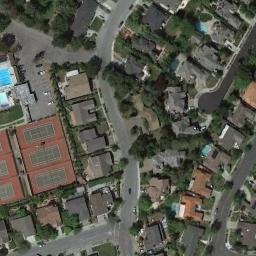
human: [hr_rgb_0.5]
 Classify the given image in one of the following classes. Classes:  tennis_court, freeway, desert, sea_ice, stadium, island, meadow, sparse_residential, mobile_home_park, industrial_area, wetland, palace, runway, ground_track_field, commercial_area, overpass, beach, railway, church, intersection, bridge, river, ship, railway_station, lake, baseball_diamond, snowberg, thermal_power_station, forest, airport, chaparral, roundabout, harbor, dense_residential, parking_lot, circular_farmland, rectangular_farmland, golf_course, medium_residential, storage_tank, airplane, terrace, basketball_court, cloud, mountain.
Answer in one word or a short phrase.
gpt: tennis_court